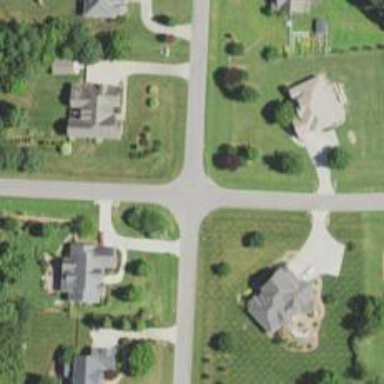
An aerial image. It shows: Residential road.